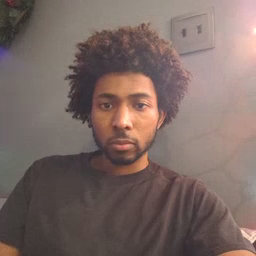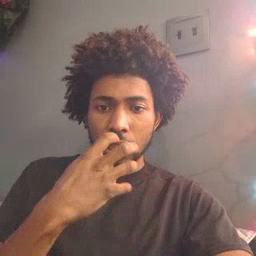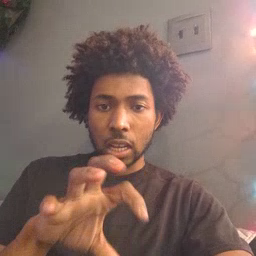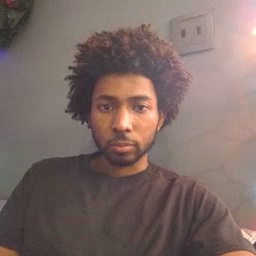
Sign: hot